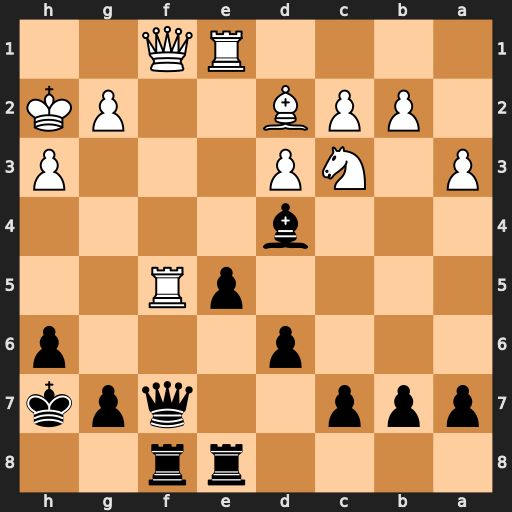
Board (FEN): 4rr2/ppp2qpk/3p3p/4pR2/3b4/P1NP3P/1PPB2PK/4RQ2
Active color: b
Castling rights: -
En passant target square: -
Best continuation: Qxf5 Qxf5+ Rxf5